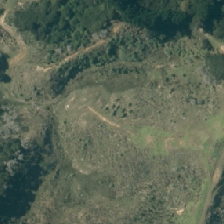
Land cover: manuka_kanuka